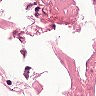
Metastatic tissue present: no